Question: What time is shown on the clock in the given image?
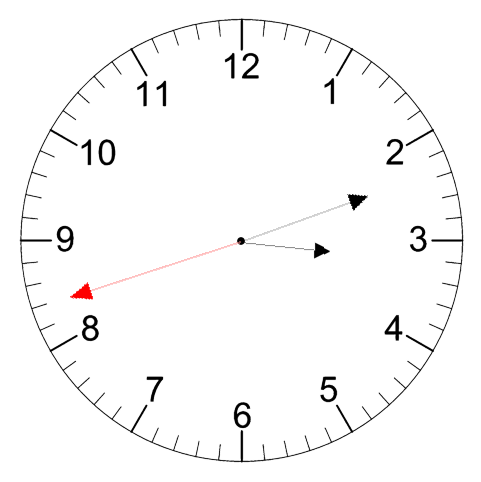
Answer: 03:11:42